Question: I created a custom behavior in Xcode 4 (Xcode > behaviors > edit behaviors > +) in order to launch a shell script (which is configured to be executable). I can invoke the behavior using the menu or my custom shortcut (console shows up as specified), but the script is not executed (no output in the console).
The script has been already tested in the terminal and it works fine! and I also created a dummy script with a simple echo and the result is the same... why? How can I debug this?

EDIT:
After solving the problem I realized what I had in mind, if you are interested read my post:
<URL>
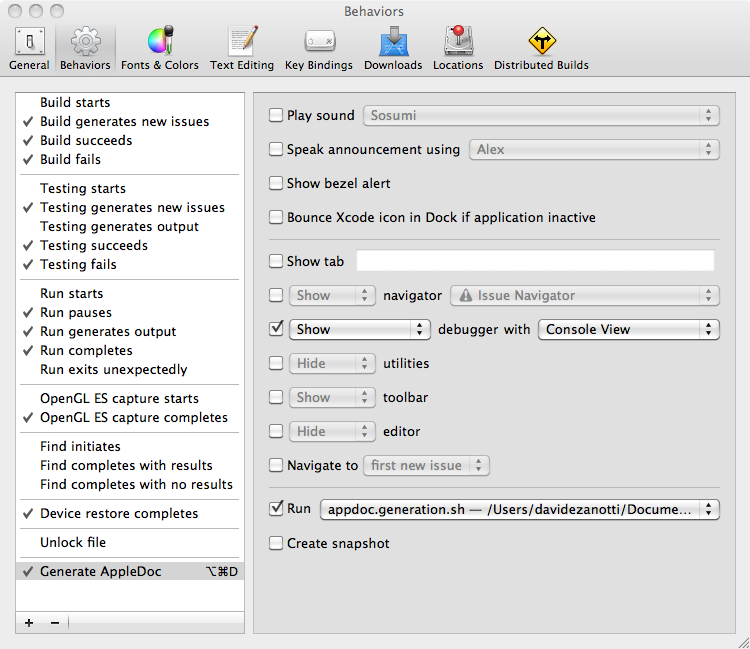
Answer: Your script probably is running, but the output of such scripts is not piped to the debugger console. The output should be visible in the Console application (/Applications/Utilities/Console) as in the following example:

As for debugging this kind of thing, you can add the following line at the top of your script to send all output to a log file:
'''
exec &>/path/to/logfile
'''
You could then add something like this at the end of your script to allow you to peruse the log:
'''
open -a TextEdit /path/to/logfile
'''